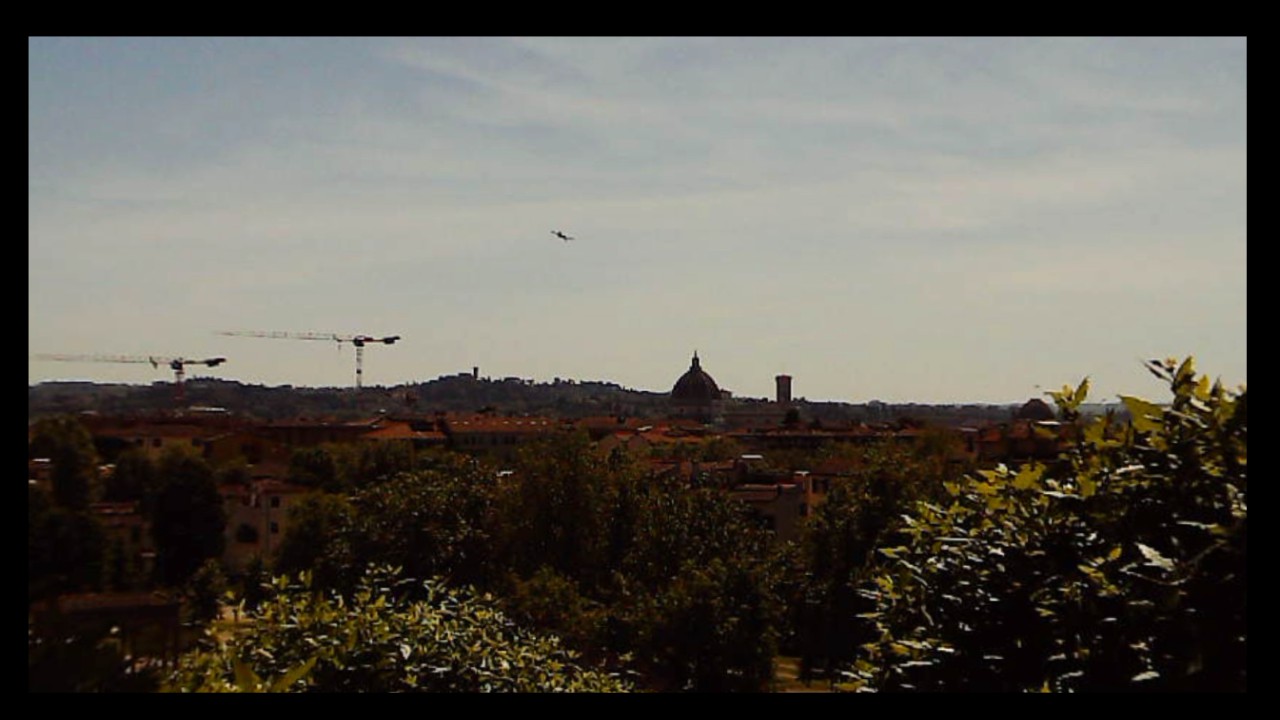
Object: DJI Mini 3